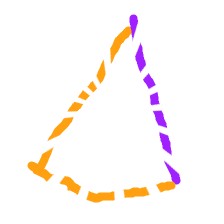
Shape: kite